Question: We are building an application with complicated UI.
This is the sample view of a page in the application:

Left menu will contain the list of links for the corresponding pages in the right side.
We are using ng-router for building the application.
We took the whole page as one ng-view and include the left menu as single html template.
When clicking on the links, we will replace the right side tab content by ng-include.
Inside each right side content, we have sub tabs. When clicking on sub tab, we will replace the content of sub tab.
In Left menu template controller we have few ajax calls. When loading the content of the sub tab in right side, templates are not reloaded by the angular and is cached by the angular. But the ajax calls are reloaded again.
It should not reload the ajax calls inside the left menu when changing the content of sub tab in the right content.
Somebody might have faced this issue. Please suggest me to proceed further.
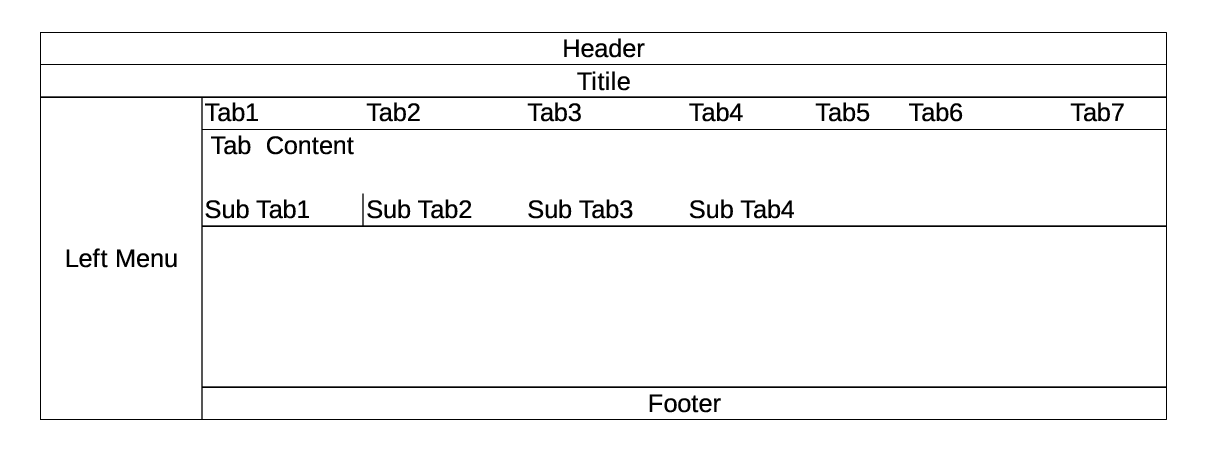
Answer: You definitely should check the 'ui-router' project from the team.
You will find their routing and the possibility to have nested views, named views and parameters super helpful with a complex design like yours.
<URL>